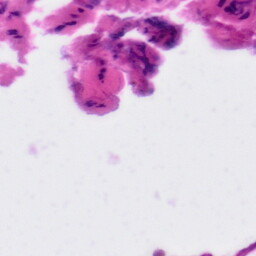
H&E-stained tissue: Tonsil